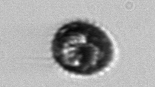
Label: Proterythropsis